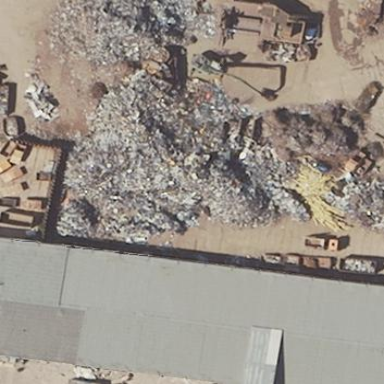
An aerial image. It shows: Warehouse building.